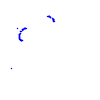
Particle: proton